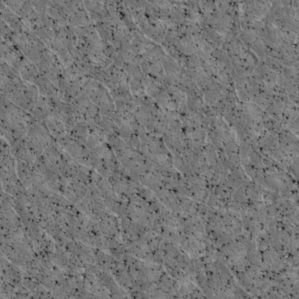
Label: non_frost